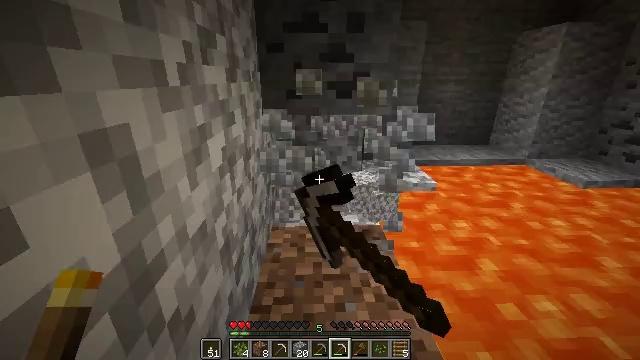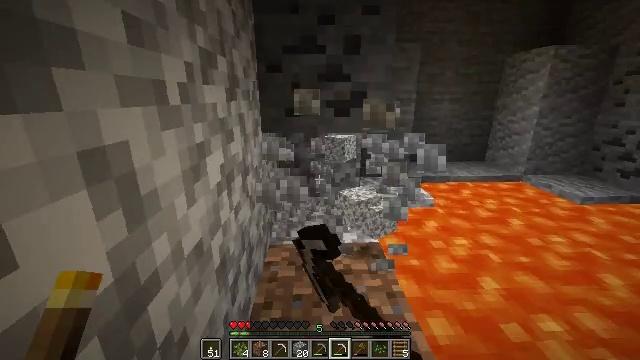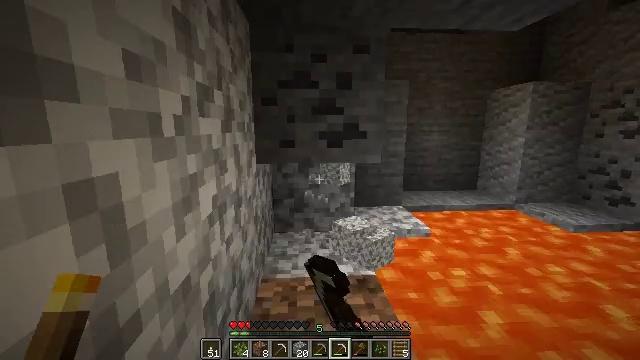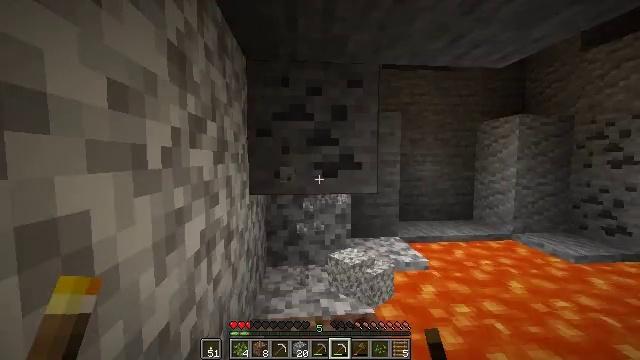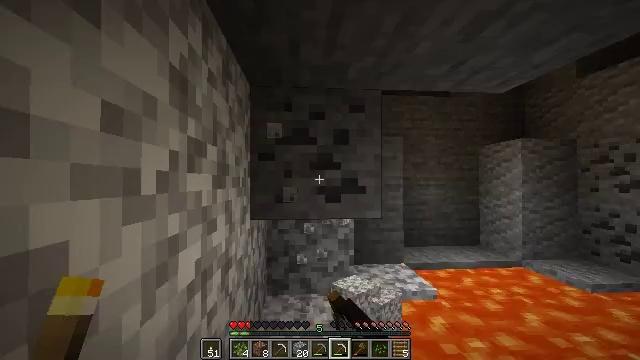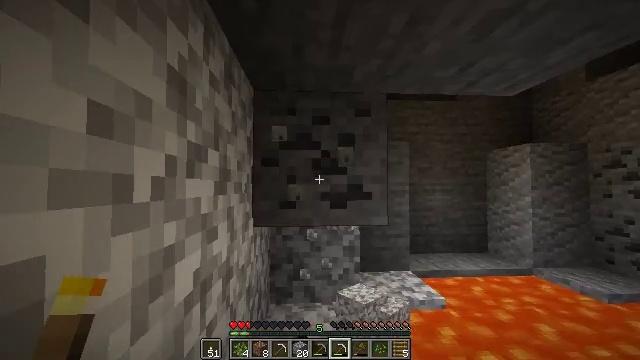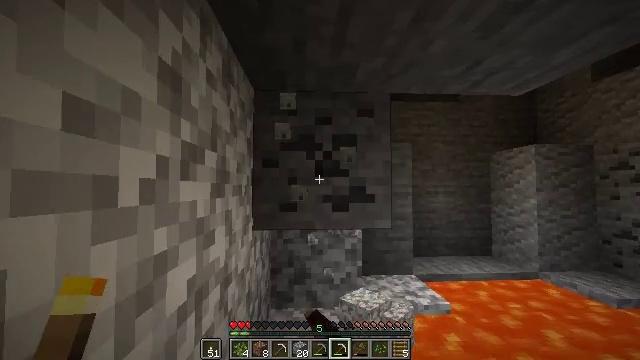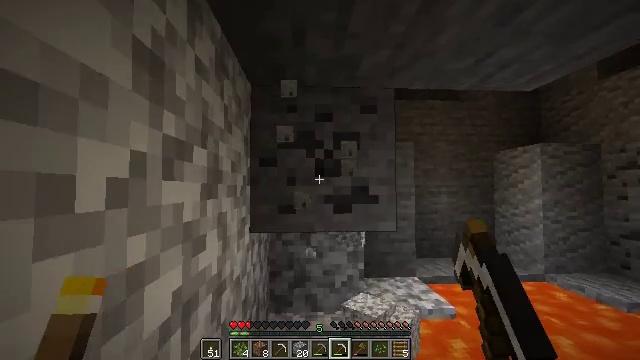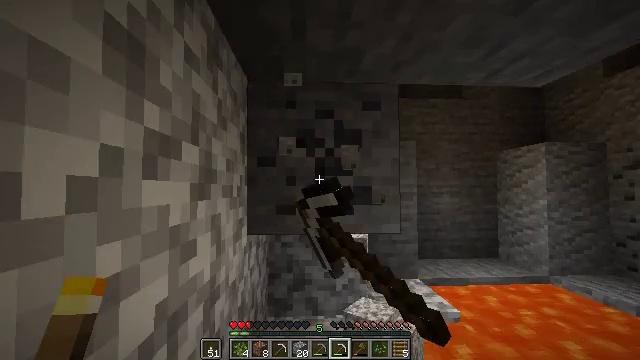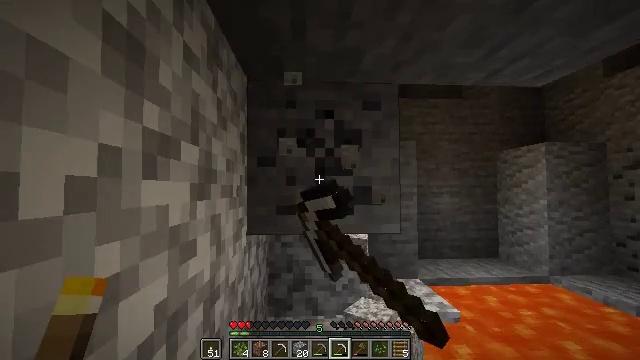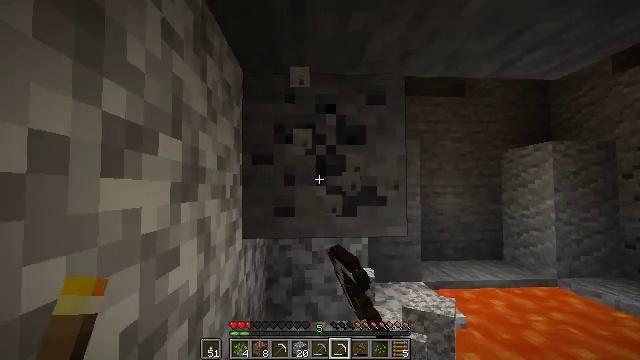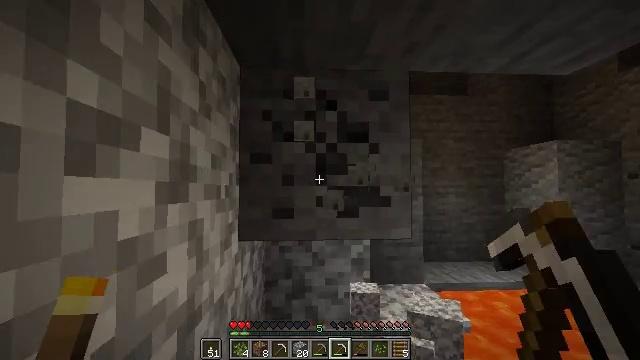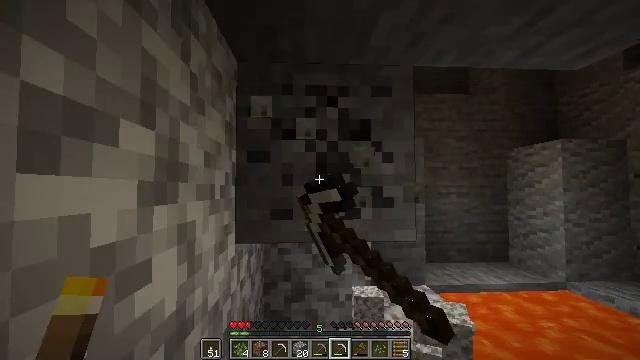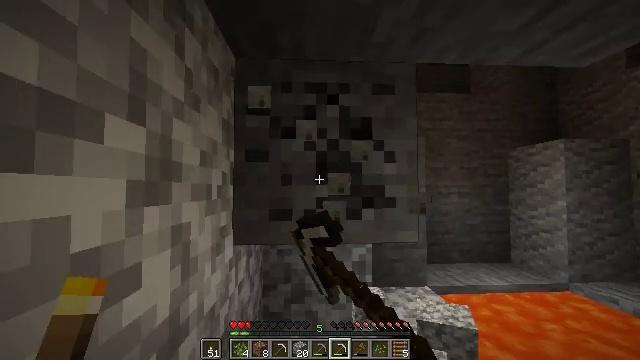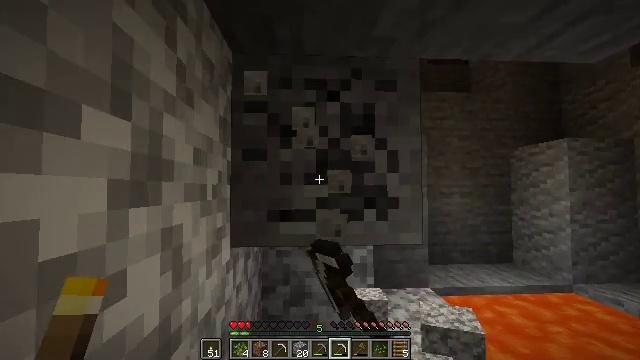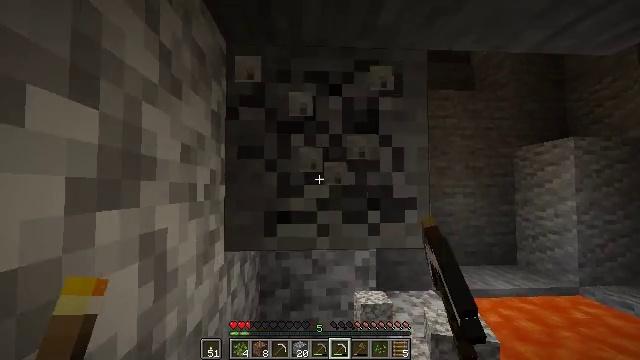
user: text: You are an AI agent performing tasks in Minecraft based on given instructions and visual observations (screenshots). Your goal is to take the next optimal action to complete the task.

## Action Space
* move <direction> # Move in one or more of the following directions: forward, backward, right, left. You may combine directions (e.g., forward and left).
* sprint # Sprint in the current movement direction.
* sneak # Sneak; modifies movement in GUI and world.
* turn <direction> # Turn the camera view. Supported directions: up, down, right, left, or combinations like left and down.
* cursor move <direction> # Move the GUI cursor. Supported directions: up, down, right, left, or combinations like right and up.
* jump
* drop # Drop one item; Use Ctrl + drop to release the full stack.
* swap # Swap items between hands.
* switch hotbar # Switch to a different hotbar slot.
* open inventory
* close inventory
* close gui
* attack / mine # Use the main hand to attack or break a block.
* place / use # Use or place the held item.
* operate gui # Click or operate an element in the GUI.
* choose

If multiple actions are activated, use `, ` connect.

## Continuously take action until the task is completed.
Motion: motion action
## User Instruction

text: Find and mine the coal ore.
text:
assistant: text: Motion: sneak, turn up, attack / mine
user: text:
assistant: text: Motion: move forward, sneak, turn right and up, attack / mine
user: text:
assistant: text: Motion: move forward, sneak, turn right and up, attack / mine
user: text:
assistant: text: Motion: move forward, sneak, turn up, attack / mine
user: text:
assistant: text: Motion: move forward, sneak, turn up, attack / mine
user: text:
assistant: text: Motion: move forward, sneak, attack / mine
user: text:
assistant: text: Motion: move forward, sneak, attack / mine
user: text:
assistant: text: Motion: move forward, sneak, attack / mine
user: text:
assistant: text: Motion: move forward, sneak, attack / mine
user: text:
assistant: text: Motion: move forward, sneak, attack / mine
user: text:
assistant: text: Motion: move forward, sneak, attack / mine
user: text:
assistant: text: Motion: move forward, sneak, attack / mine
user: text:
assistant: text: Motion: move forward, sneak, attack / mine
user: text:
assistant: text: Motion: move forward, sneak, attack / mine
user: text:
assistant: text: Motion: move forward, sneak, attack / mine
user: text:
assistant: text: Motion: move forward, sneak, attack / mine
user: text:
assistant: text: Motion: move forward, sneak, attack / mine
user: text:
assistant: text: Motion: move forward, sneak, attack / mine
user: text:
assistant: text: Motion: move forward, sneak, attack / mine
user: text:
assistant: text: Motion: move forward, sneak, attack / mine
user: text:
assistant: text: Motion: move forward, sneak, attack / mine
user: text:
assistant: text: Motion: move forward, sneak, attack / mine
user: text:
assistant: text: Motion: sneak, attack / mine